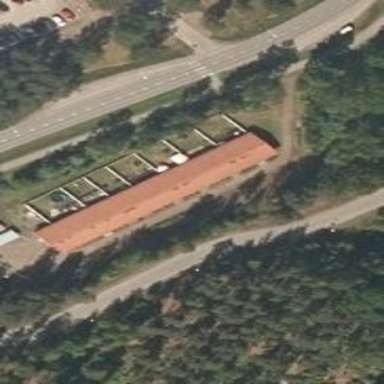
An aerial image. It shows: Terrace building.